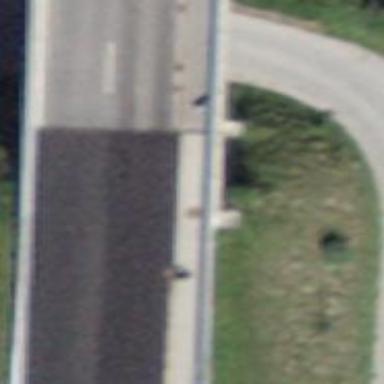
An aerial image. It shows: Secondary road with asphalt surface passing over bridge.